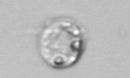
Label: Amoeba